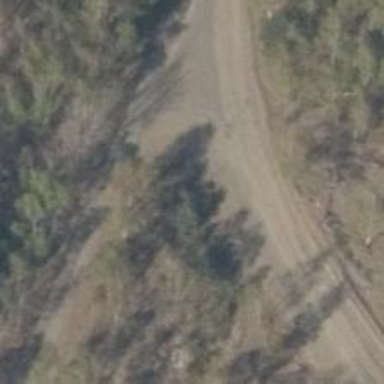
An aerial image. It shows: Sandy track with grade2 tracktype.